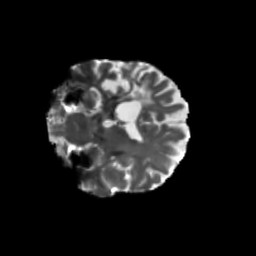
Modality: T2w
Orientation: coronal
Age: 69
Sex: female
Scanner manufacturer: siemens
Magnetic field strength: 3 T
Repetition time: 5.25 s
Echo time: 0.08 s